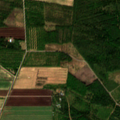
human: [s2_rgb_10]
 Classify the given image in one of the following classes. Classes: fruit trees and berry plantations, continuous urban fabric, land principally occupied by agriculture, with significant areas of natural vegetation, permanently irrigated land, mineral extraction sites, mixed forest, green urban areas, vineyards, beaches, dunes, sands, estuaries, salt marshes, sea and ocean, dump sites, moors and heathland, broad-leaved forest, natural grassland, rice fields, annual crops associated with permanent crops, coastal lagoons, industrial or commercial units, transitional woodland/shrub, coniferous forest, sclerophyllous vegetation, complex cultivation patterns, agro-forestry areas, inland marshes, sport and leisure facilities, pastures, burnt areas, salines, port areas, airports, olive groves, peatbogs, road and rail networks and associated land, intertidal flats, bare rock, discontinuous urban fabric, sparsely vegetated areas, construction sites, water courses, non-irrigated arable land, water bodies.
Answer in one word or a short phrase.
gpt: non-irrigated arable land, broad-leaved forest, mixed forest, transitional woodland/shrub